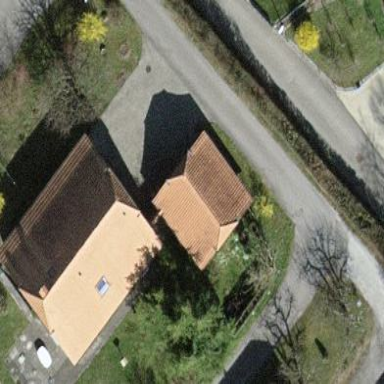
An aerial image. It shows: Garage building.